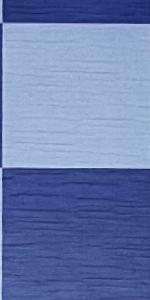
Label: Empty